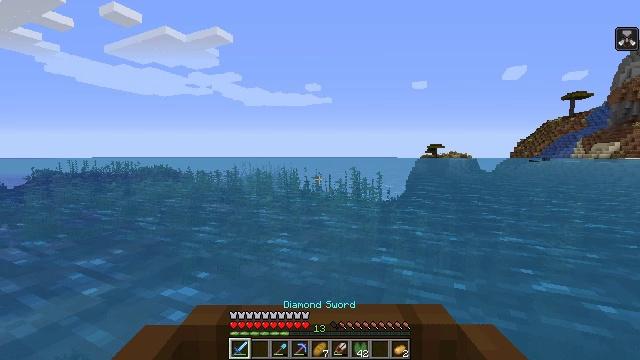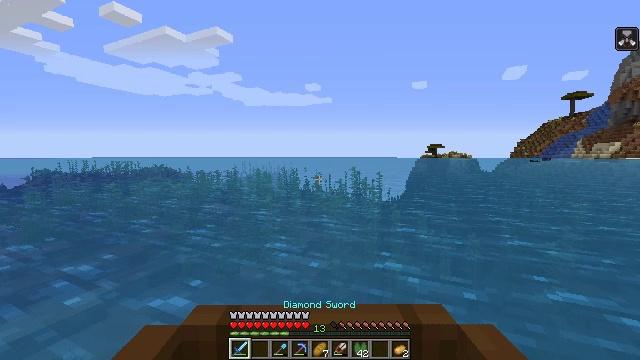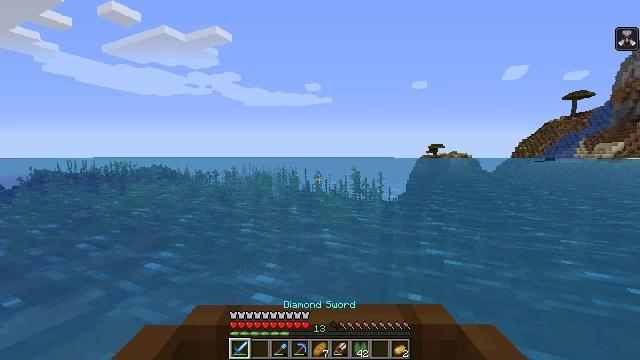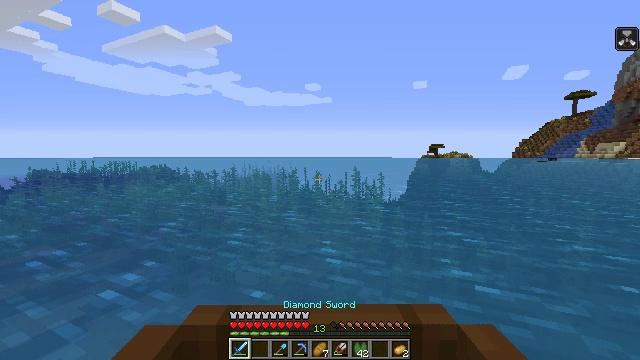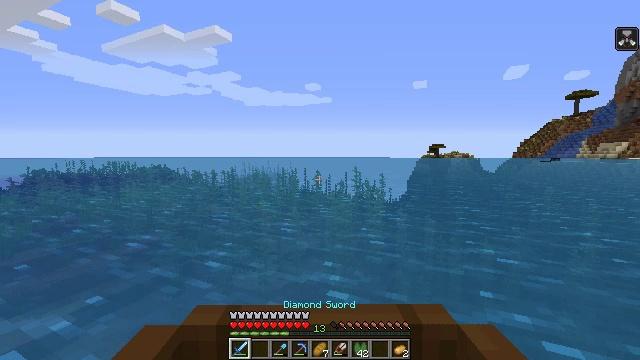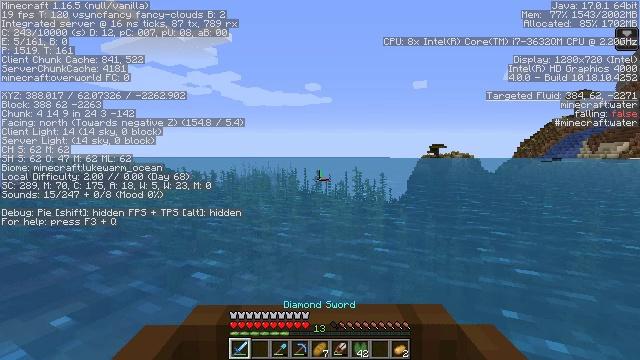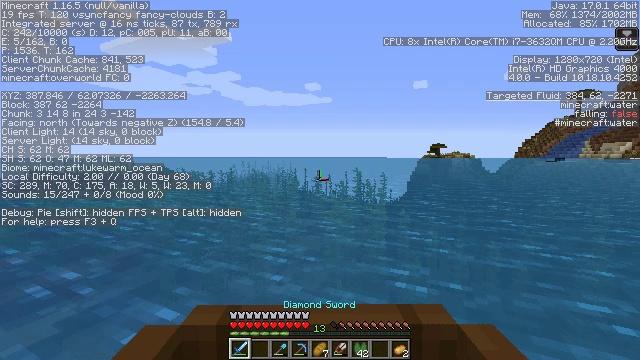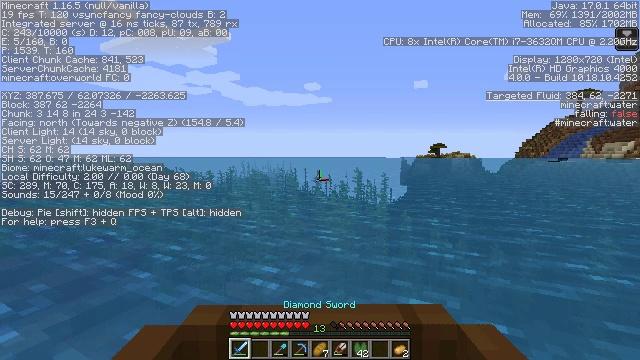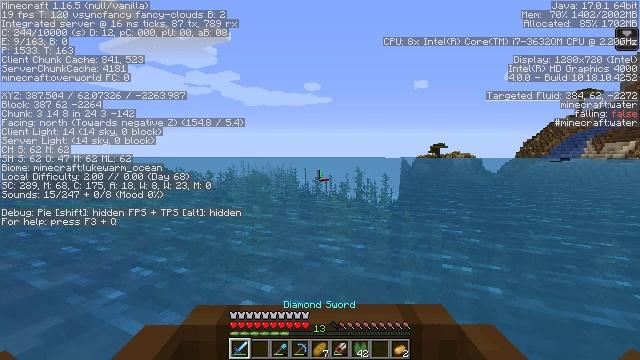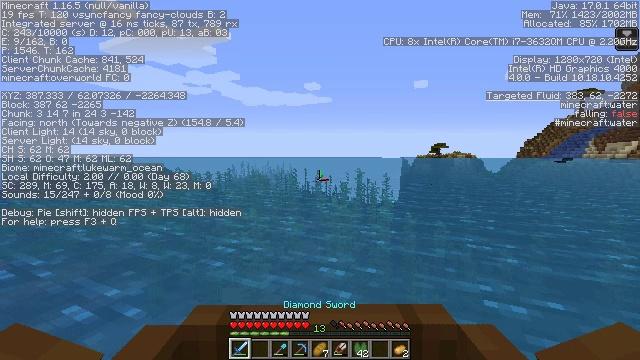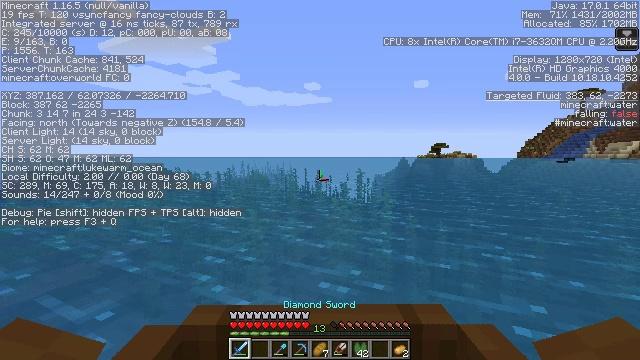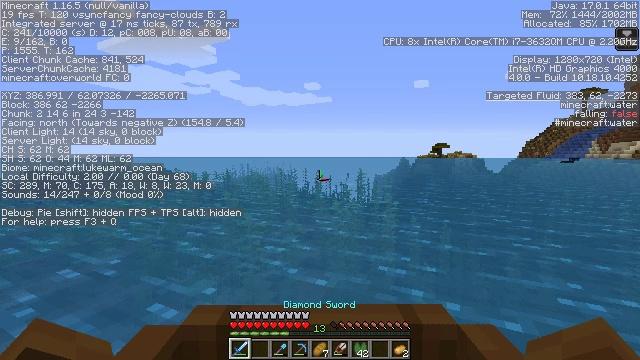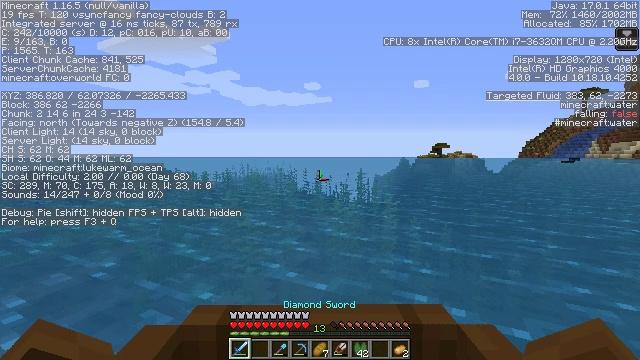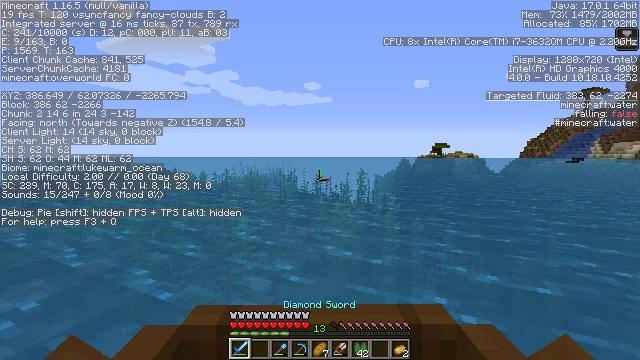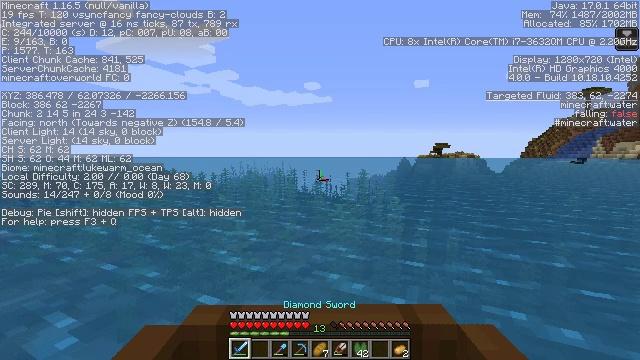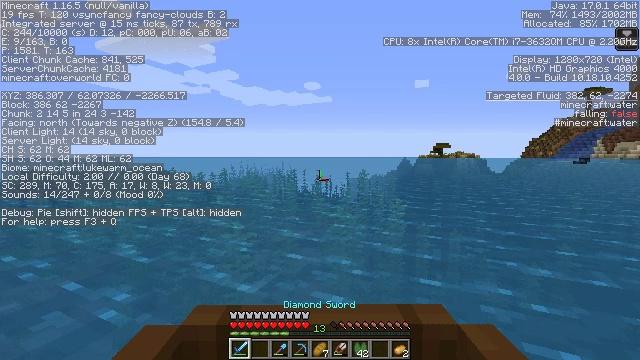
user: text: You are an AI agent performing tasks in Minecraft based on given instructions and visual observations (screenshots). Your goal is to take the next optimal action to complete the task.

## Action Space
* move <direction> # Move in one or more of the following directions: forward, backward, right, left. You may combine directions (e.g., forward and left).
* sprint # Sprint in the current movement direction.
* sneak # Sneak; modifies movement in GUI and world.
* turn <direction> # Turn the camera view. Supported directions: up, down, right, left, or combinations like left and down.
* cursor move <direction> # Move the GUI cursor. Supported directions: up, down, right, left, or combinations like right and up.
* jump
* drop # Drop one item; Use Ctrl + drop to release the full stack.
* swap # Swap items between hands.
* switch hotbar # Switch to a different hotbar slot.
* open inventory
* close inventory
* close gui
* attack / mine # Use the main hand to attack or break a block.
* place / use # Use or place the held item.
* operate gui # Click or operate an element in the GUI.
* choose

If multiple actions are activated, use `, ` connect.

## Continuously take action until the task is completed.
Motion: motion action
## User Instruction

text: Collect mossy stone bricks for building.
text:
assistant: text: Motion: move forward
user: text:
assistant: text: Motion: move forward
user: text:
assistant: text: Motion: move forward
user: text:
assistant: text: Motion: move forward
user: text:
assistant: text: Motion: move forward
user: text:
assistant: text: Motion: move forward
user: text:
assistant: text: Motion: move forward
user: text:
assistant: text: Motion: move forward
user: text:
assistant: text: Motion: move forward
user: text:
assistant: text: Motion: move forward
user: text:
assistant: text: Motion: move forward
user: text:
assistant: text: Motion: move forward
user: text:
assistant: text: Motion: move forward
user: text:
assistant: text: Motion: move forward
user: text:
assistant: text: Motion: move forward
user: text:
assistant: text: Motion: move forward
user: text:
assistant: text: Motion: move forward
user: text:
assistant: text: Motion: move forward
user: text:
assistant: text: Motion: move forward
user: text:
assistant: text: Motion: move forward
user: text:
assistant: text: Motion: move forward
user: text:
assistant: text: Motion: move forward
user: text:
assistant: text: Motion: move forward
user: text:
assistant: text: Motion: move forward
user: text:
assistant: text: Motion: move forward
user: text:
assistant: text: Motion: move forward
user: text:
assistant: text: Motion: move forward
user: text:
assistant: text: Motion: move forward
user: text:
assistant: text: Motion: move forward
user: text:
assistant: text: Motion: move forward